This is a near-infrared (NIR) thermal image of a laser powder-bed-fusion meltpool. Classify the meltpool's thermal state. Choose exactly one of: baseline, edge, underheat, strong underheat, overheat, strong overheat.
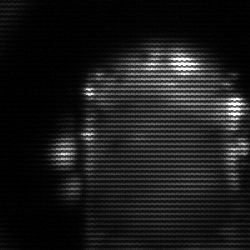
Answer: baseline